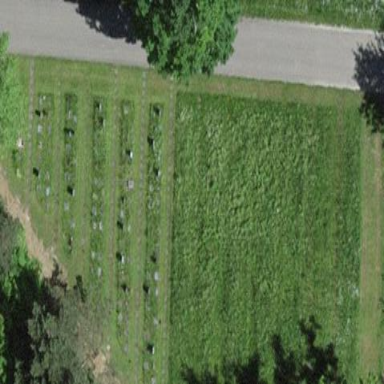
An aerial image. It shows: Graveyard.